Question: I'm trying to show 'icon.envelop.2.gif' if there are any messages with 'message_status = 2'. However for some obscure reason this query returns 0.
What have I missed here?
The '$_SESSION['user_id']' is valid, and so is '$access_level'. I have checked my table and I have 1 input with the correct 'message_receive' number and I have also tried using 'message_to_stab = 5' which is the correct number.
- 'message_id = 1'- 'message_receive = 697'- 'message_status = 2'- 'message_to_stab = 5 or message_to_stab = NULL'
- 'access_level = 5'- '$_SESSION['user_id'] = 697'
'''
$sql = "SELECT message_id FROM private_messages WHERE message_status = 2 AND (message_receive = ? OR message_to_stab = ?)";
$stmt = $mysqli->prepare($sql) or die ("Database error: <br>" . $sql . "<br><b>Error message:</b> " . $mysqli->error);
$stmt->bind_param("ii", $_SESSION['user_id'], $access_level);
$stmt->execute() or die("Something went wrong");
if($stmt->num_rows != 0){
$html .= 'icon.envelope.2.gif';
}
else{
$html .= 'icon.envelope.gif';
}
$stmt->free_result();
$stmt->close();
'''
Here is the problem, no errors, I want BOTH mailing symbols to be like the one under 'status'.

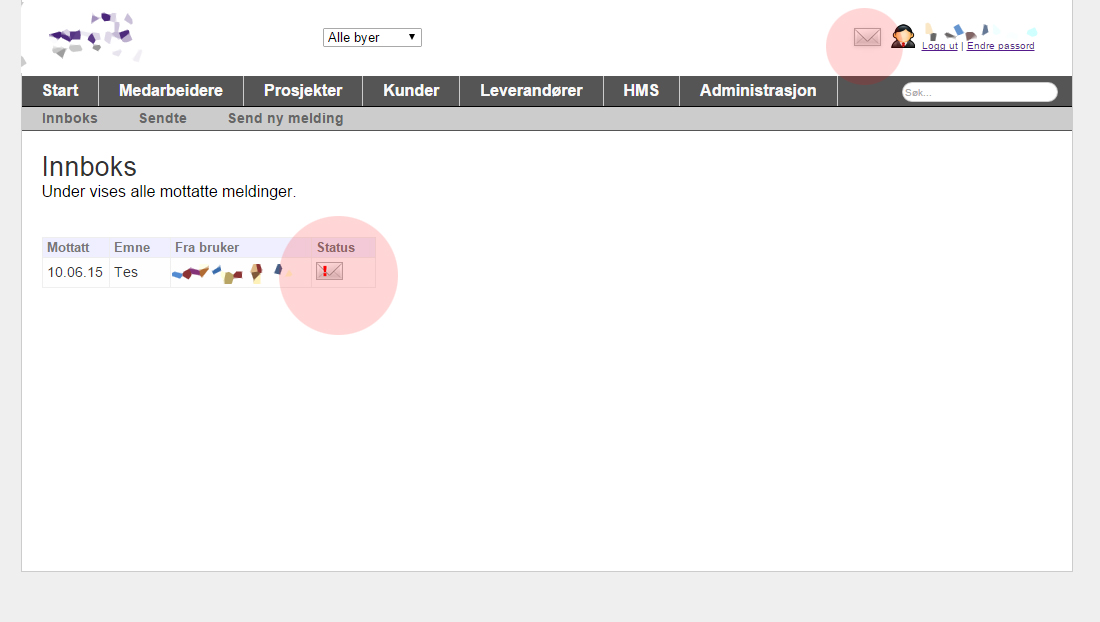
Answer: I managed to use '$stmt->fetch()' to solve the problem. I had to change the query to LIMIT 1 in order to prevent errors when more than 1 unread message available.
'''
if($stmt->fetch()){
$html .= 'icon.envelope.2.gif';
}
else{
$html .= 'icon.envelope.gif';
}
'''
PS: Better answers are more than welcome. I still dont know why 'rowCount()' or 'num_rows' didn't work.